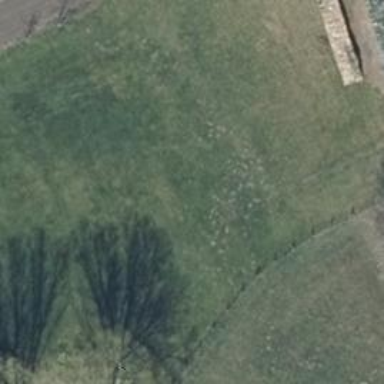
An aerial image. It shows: Deciduous tree with broadleaved leaves.